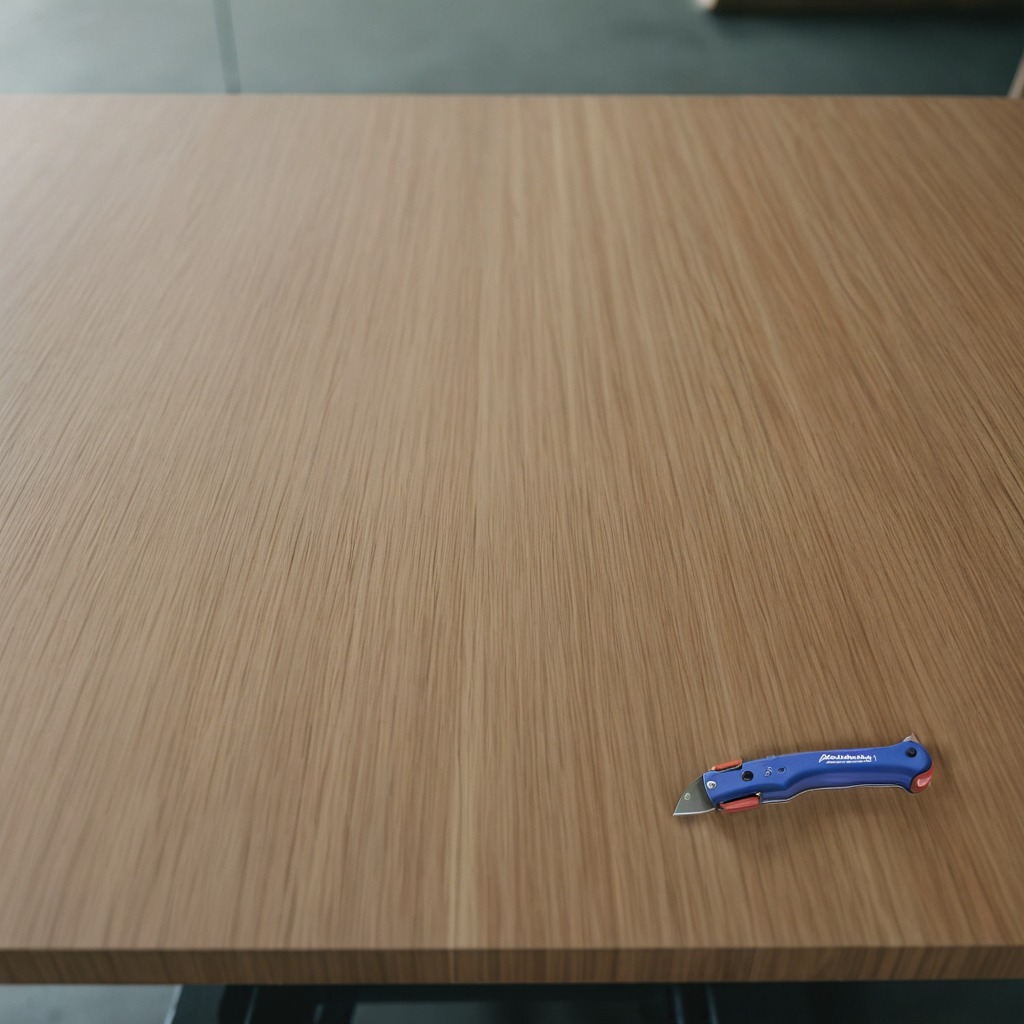
A utility knife is lying on the workbench.